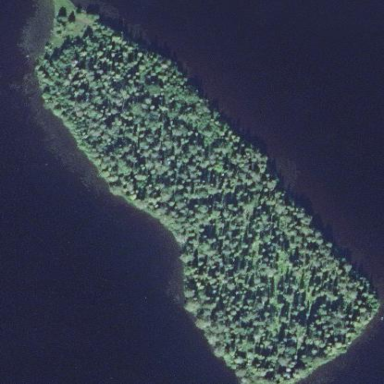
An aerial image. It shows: Islet surrounded by woodland.